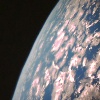
Label: cloud